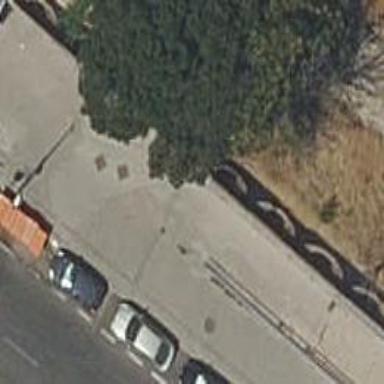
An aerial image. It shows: Set of steps made of paving stones.